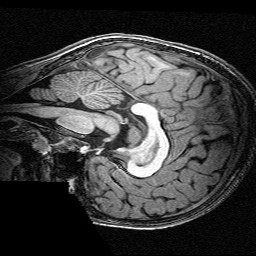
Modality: T1w
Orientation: sagittal
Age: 13
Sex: male
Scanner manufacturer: siemens
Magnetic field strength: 3 T
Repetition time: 2.3 s
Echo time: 0.00336 s